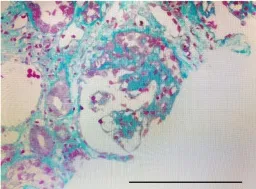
The clinic and sequencing data of this FSGS family. (D) Sanger DNA sequencing chromatogram demonstrates a heterozygosity mutation (c.1734_1735insG/p. K579Efs*7) of CD2AP gene in affected members.
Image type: pathology (masson_trichrome)